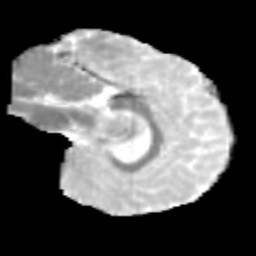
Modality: MD
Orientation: sagittal
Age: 10
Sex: male
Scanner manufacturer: siemens
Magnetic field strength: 3 T
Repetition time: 3.8 s
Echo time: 0.07 s